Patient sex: M
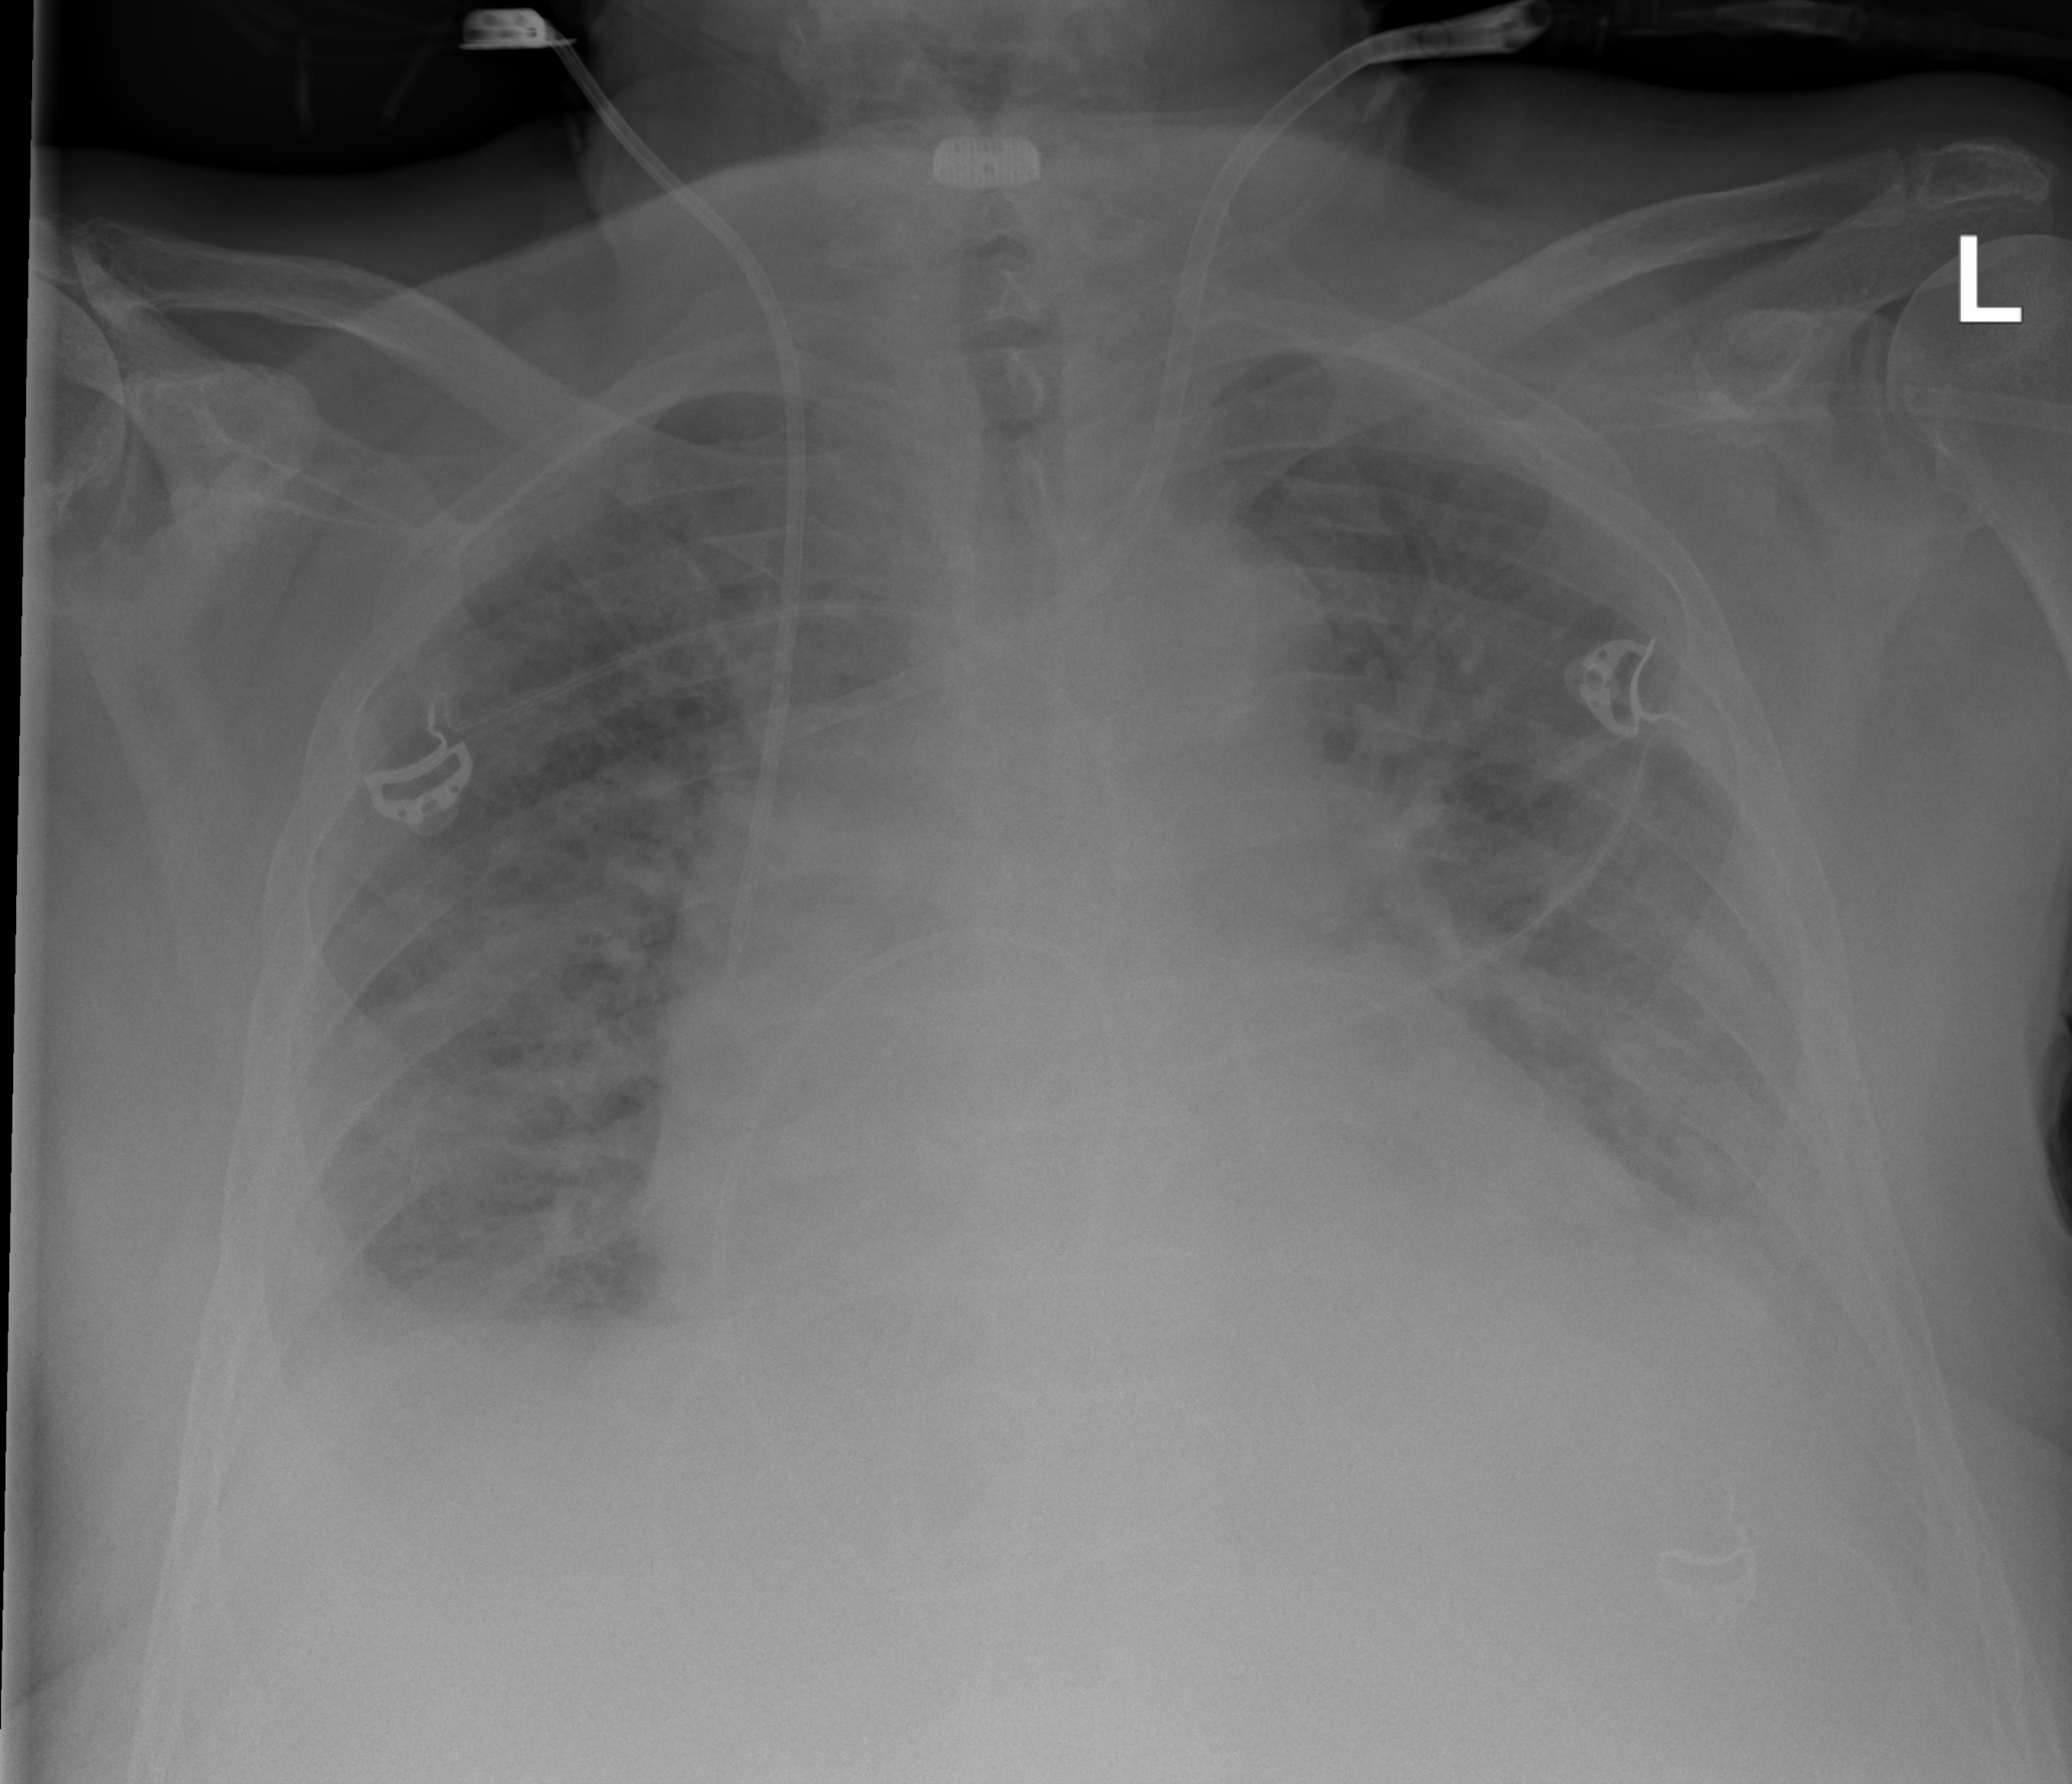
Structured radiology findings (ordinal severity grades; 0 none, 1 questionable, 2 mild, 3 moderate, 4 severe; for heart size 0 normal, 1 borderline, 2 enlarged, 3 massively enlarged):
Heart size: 2
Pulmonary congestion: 3
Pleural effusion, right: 2
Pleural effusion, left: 2
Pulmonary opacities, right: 1
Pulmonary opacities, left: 1
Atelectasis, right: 2
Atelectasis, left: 2